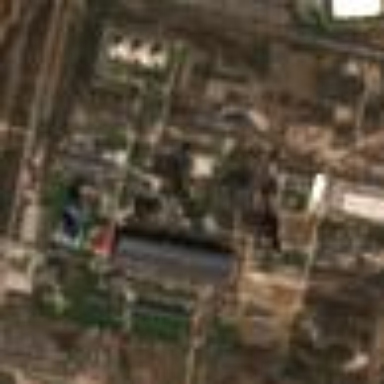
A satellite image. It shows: Industrial power plant with the landuse set as industrial.